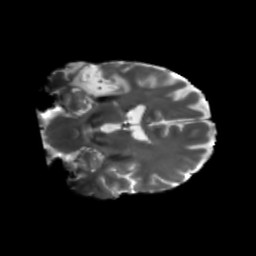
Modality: T2w
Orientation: coronal
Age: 47
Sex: male
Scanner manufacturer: siemens
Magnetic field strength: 3 T
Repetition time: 5.25 s
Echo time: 0.08 s